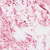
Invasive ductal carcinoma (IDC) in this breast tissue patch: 0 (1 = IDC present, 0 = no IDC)